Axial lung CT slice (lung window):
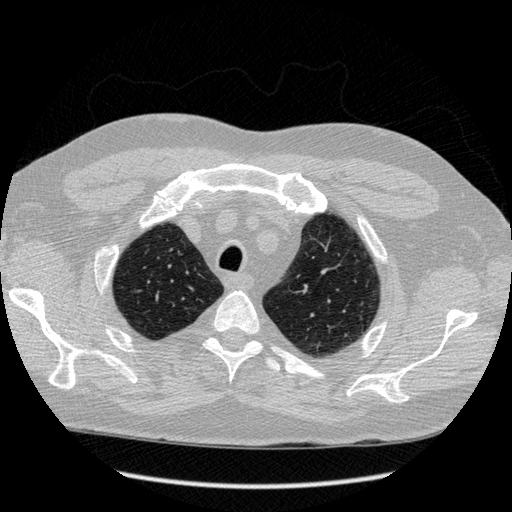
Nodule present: no